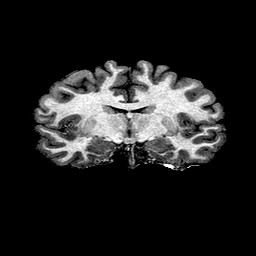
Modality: T1w
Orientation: sagittal
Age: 24
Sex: female
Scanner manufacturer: ge
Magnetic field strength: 3 T
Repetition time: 7.66 s
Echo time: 0.003476 s